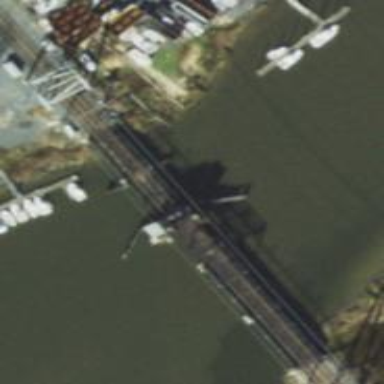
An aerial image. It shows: Bascule movable bridge with electrified rails and contact line.